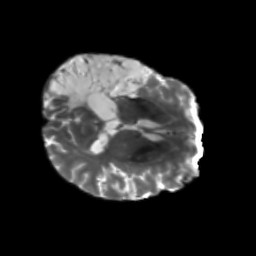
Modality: T2w
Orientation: axial
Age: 58
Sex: male
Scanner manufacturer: siemens
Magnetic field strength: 3 T
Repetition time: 5.25 s
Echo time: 0.08 s